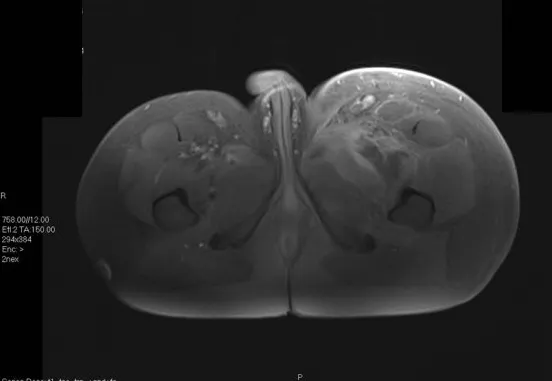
MRI Pelvis and Thighs. An area of decreased signal inferior and lateral to the left femoral neurovascular bundle. This was suggestive of tissue necrosis.
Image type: radiology (mri)